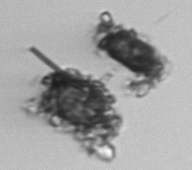
Label: Thalassiosira_TAG_external_detritus